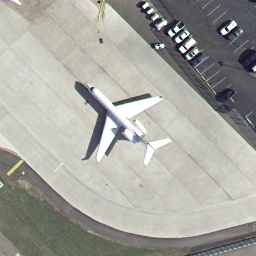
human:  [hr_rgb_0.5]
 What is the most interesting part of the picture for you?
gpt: airplane